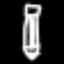
Label: pencil